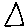
Label: triangle